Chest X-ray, AP view. Patient: 59 years old, sex M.
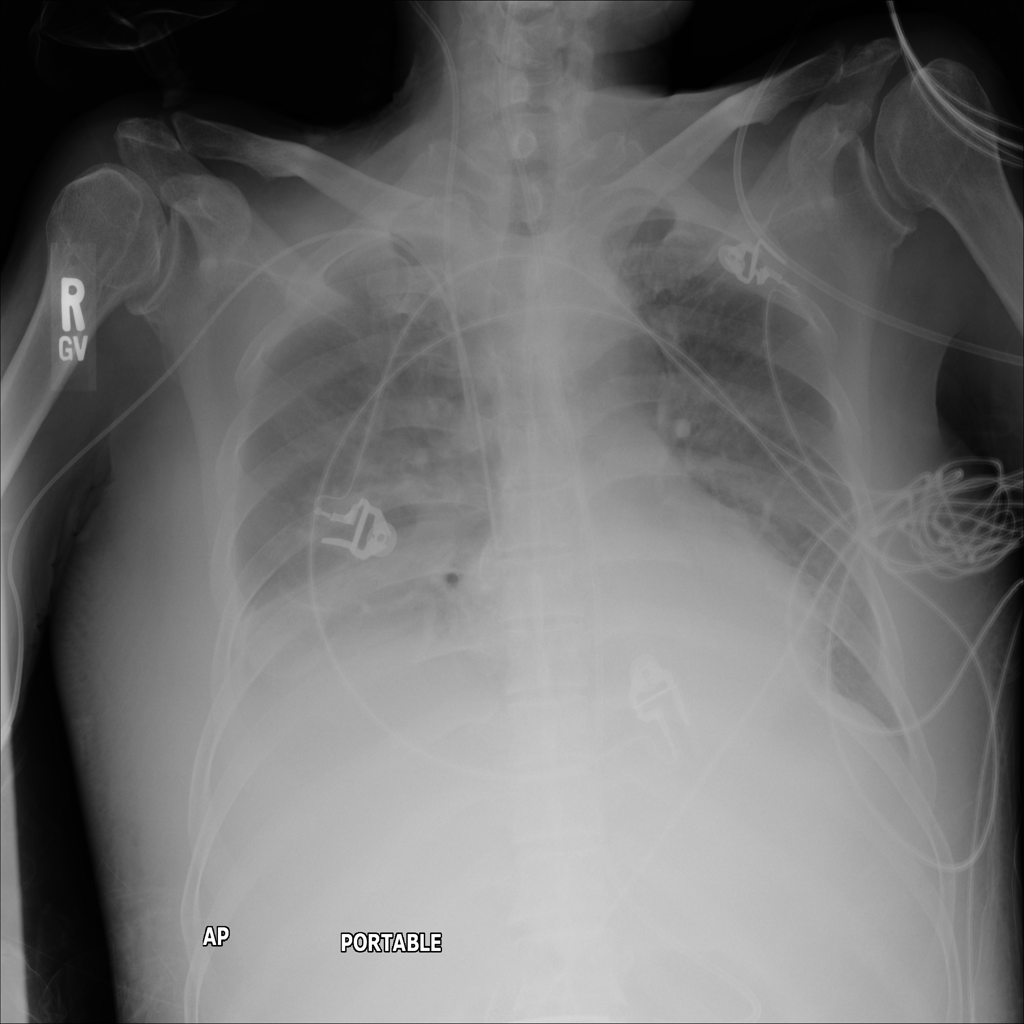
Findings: Effusion